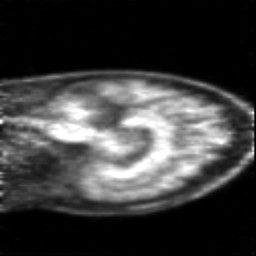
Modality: PET
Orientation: sagittal
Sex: female
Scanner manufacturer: siemens